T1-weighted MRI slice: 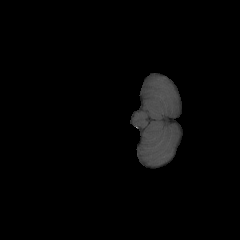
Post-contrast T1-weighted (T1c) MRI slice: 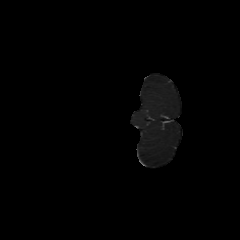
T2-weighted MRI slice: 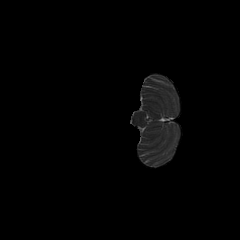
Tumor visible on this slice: no